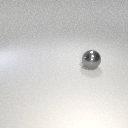
large gray metal sphere